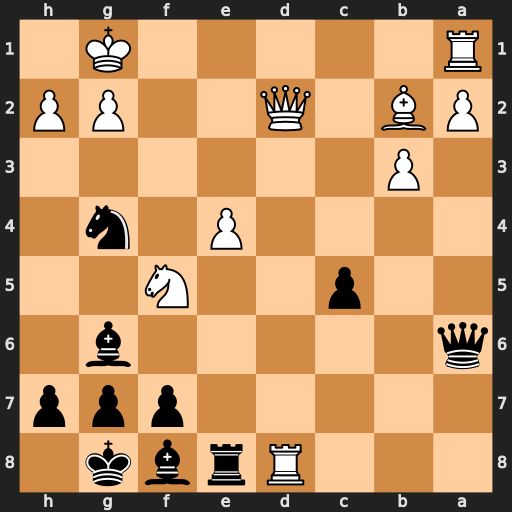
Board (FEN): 3Rrbk1/5ppp/q5b1/2p2N2/4P1n1/1P6/PB1Q2PP/R5K1
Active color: b
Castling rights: -
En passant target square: -
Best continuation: Rxd8 Qxd8 Bxf5 Bxg7 Kxg7